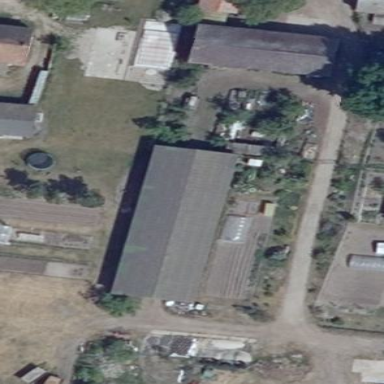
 oriented along the structure. The roof is painted grey."